Interaction volume radius: 5 \u00c5
Interaction volume height: 10 \u00c5
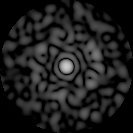
Disorder parameter: 0.8232